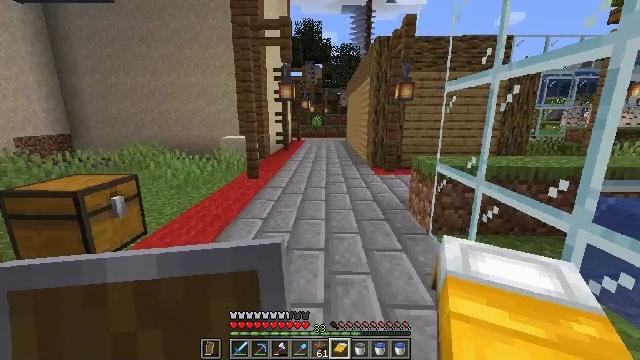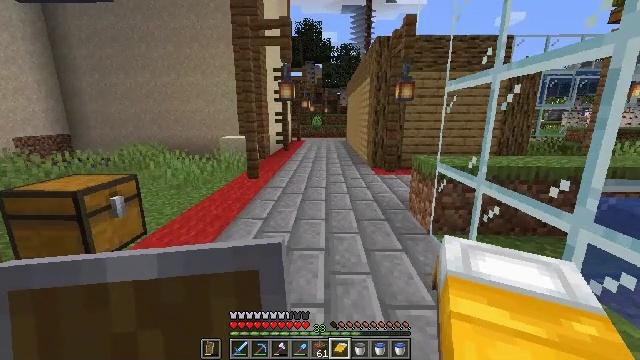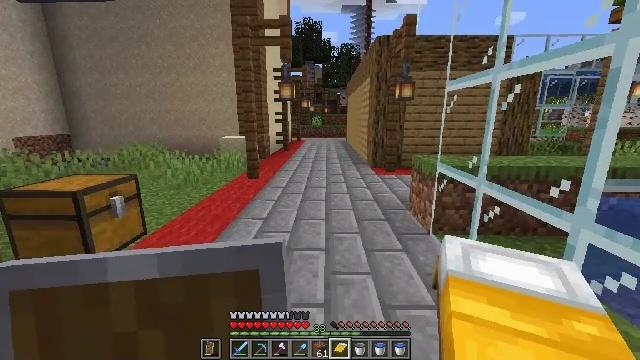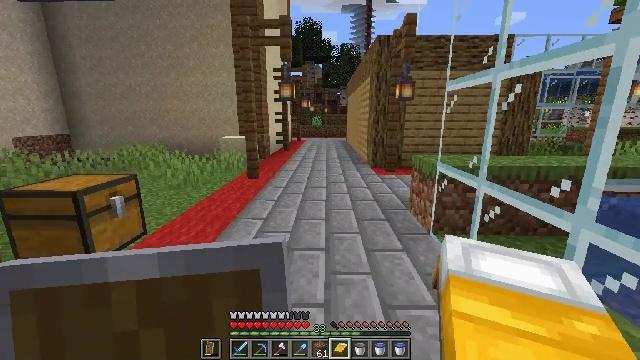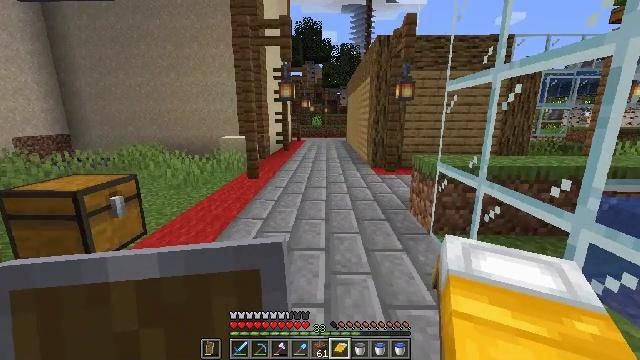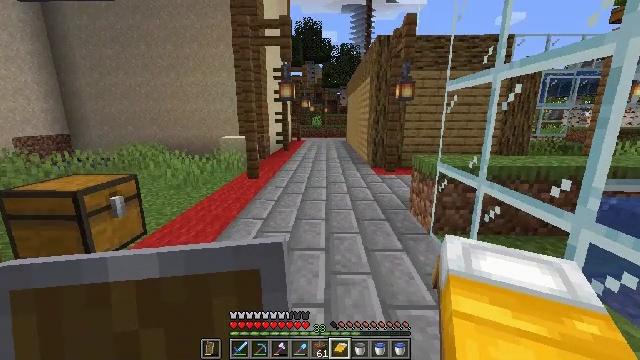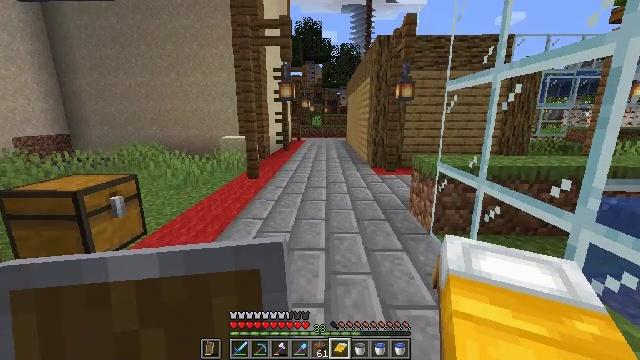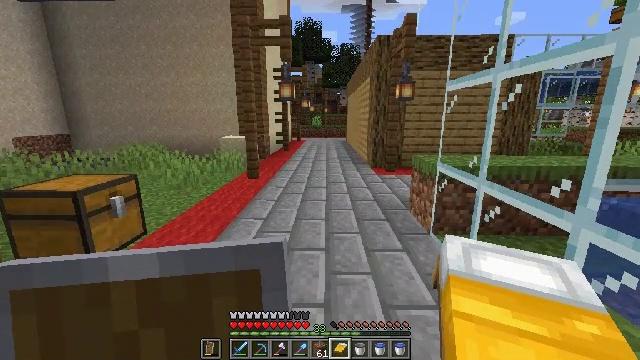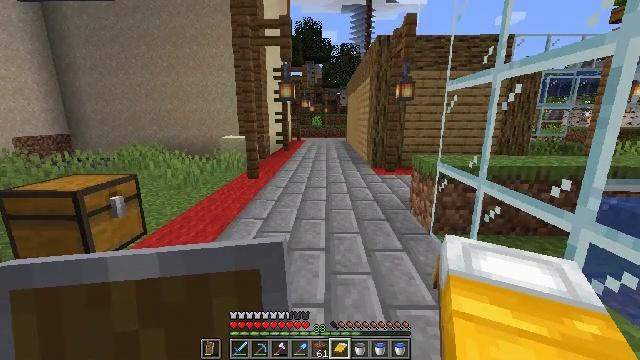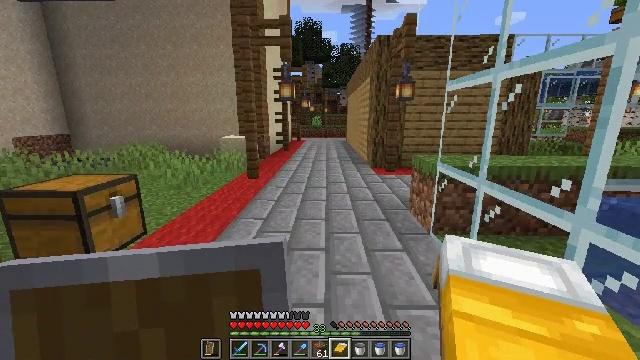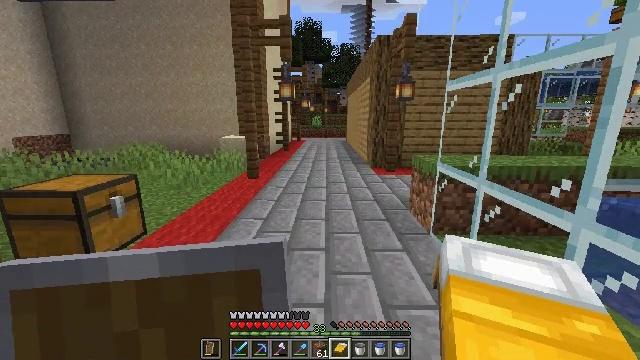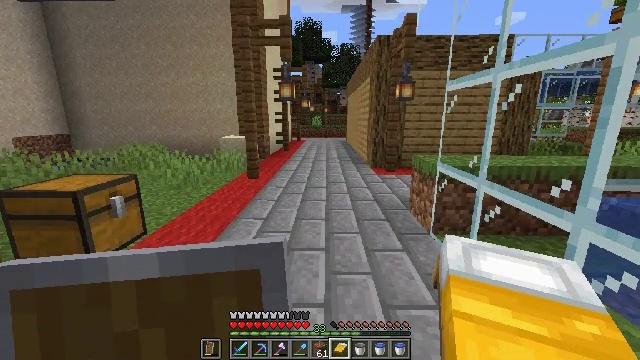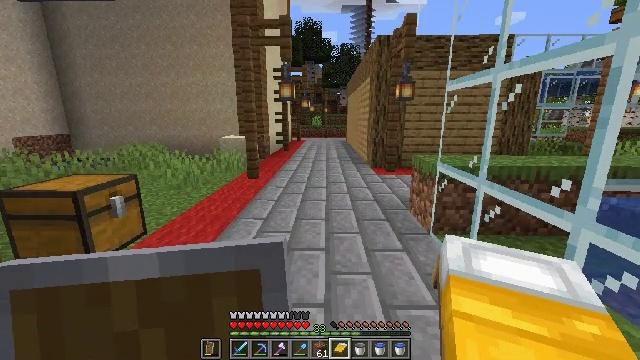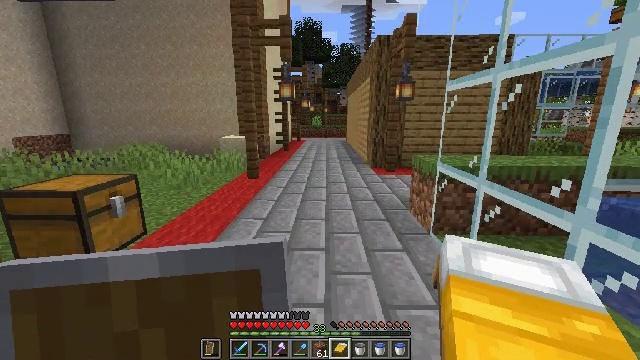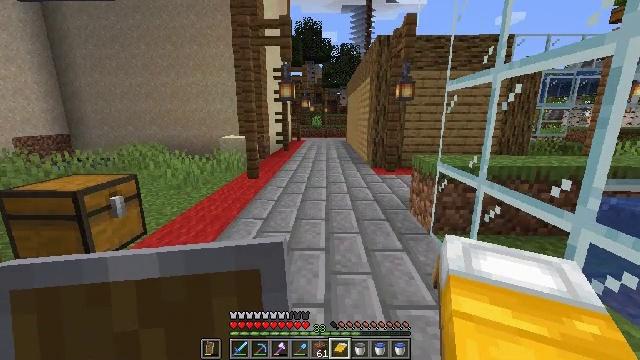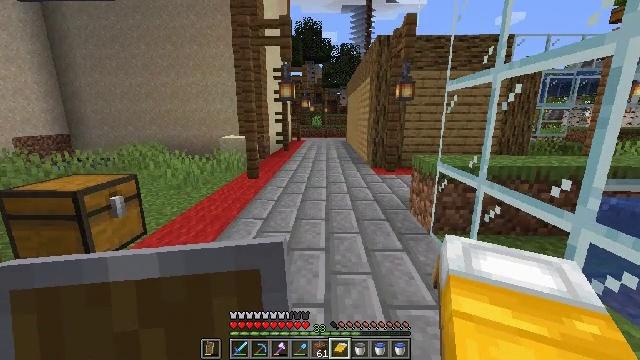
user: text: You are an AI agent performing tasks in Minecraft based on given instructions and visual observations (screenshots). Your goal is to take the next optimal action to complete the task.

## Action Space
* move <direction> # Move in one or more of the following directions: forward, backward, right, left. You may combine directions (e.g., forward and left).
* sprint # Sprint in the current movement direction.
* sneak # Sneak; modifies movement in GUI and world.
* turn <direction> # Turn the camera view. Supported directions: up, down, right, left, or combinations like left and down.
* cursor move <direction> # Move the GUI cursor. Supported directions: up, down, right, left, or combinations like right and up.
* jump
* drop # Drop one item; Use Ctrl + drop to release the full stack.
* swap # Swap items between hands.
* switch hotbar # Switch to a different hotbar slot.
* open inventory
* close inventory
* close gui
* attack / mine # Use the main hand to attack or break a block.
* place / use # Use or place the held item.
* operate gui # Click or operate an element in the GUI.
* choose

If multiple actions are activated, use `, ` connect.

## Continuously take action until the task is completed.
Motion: motion action
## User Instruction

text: Craft red dye using a red flower.
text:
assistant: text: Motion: no_op
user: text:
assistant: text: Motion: no_op
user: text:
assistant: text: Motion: no_op
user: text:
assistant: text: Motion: no_op
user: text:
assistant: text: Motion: no_op
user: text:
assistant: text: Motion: no_op
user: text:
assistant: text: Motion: no_op
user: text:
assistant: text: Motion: no_op
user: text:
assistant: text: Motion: no_op
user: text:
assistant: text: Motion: no_op
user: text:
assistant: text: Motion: no_op
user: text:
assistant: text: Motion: no_op
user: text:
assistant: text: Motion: no_op
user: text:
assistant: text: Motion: no_op
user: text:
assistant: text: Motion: no_op
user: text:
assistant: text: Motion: no_op
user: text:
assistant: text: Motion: no_op
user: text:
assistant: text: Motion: no_op
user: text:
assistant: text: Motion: move forward
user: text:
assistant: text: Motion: move forward
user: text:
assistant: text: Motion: move forward
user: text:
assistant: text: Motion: no_op
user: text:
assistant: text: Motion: move forward
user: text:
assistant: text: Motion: move forward
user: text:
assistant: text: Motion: move forward
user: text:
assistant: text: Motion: move forward
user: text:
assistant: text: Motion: move forward
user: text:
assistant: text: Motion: move forward
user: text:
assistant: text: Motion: move forward
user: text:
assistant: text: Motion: move forward